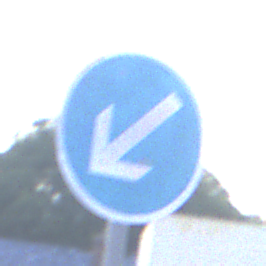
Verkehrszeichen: VorgeschriebeneVorbeifahrtLinks
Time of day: SunriseSunset
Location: Outdoor (Suburban)
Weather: PartlyCloudy
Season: NotSpecified
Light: Natural